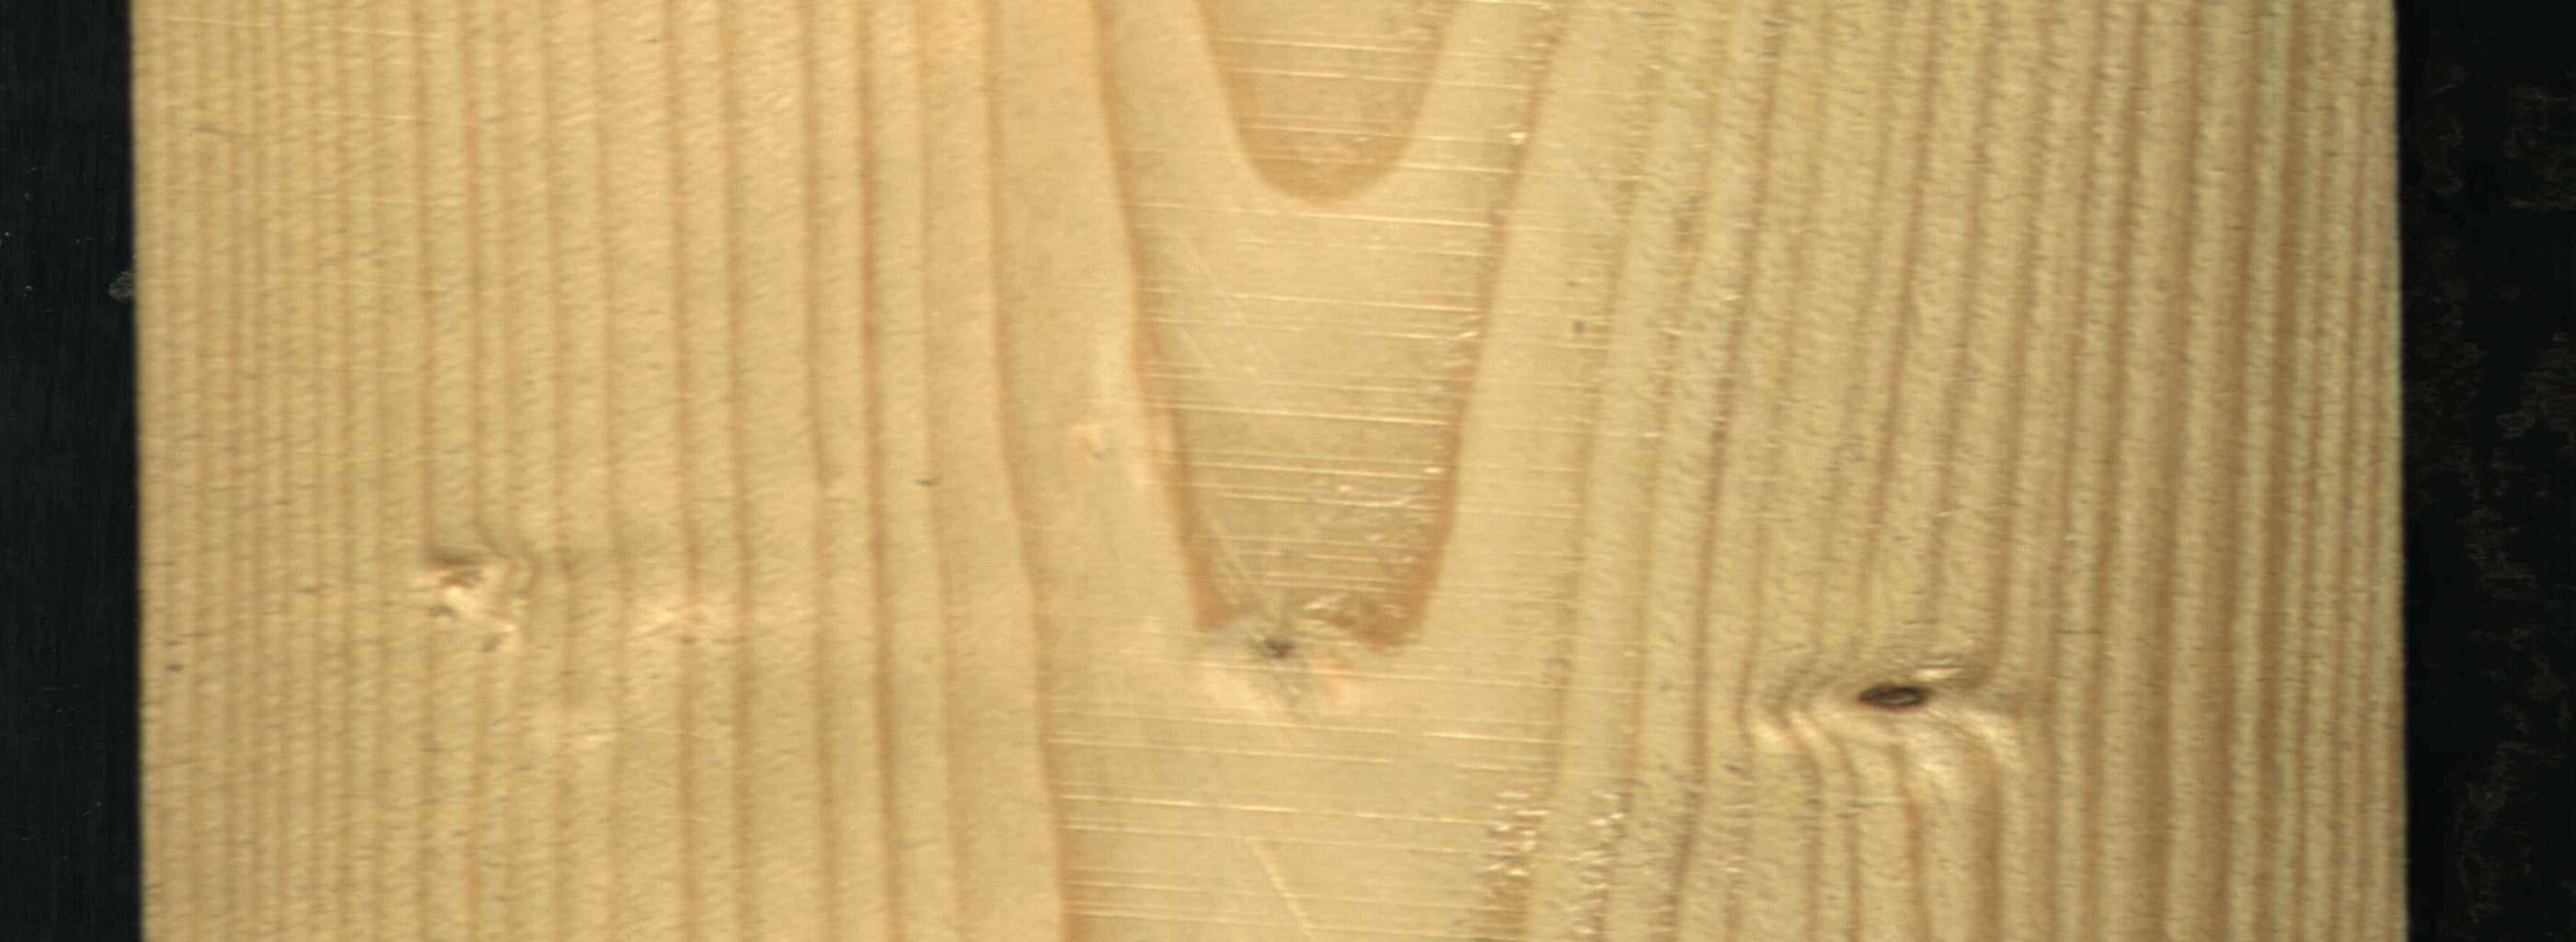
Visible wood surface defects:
Live_Knot